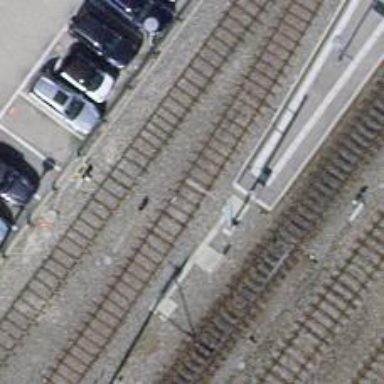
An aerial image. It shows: Single-track electrified railway siding with contact line for service.